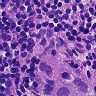
Metastatic tissue present: yes